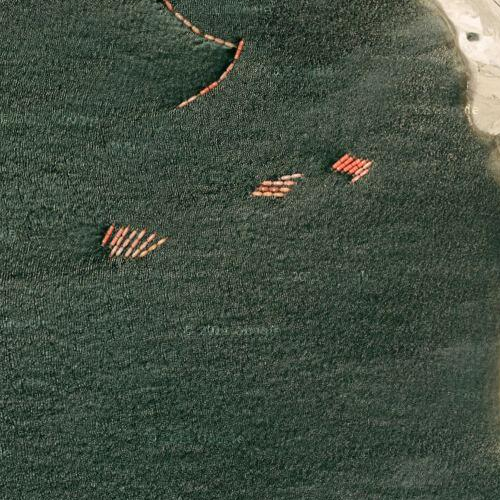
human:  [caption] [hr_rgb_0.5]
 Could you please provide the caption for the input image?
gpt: A part of ocean with deep green sparkling water .

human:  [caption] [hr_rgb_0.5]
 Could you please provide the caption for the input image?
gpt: This is a part of ocean with deep green sparkling water .

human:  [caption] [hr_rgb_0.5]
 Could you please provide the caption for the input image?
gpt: This is a part of ocean with deep green sparkling water .

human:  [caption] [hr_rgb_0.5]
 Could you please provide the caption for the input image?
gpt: A part of ocean with deep green sparkling water .

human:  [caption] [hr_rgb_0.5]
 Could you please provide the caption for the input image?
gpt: A part of ocean with deep green sparkling water .